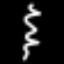
Label: squiggle